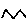
Label: zigzag